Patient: sex M, age 57
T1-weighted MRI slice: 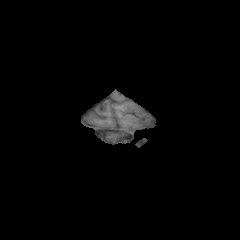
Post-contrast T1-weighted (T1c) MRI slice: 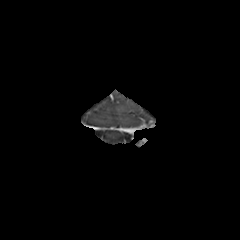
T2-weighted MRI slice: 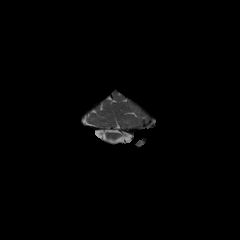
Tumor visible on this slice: no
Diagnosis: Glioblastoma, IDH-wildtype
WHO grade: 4